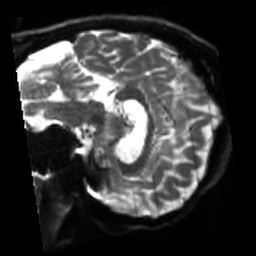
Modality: sbref
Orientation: sagittal
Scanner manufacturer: siemens
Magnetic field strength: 3 T
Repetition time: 4 s
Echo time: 0.0594 s